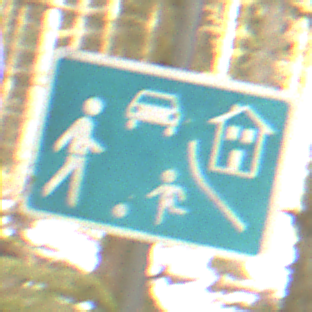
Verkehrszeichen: BeginnVerkehrsberuhigterBereich
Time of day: MorningAfternoon
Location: Outdoor (Nature)
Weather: Overcast
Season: Winter
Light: Natural